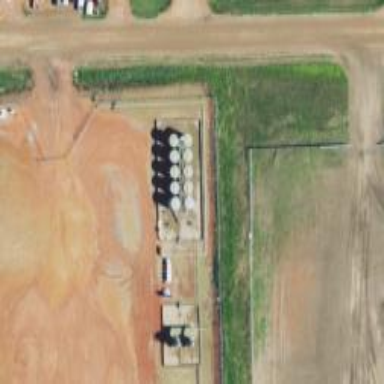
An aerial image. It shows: Storage tank with man-made structure.